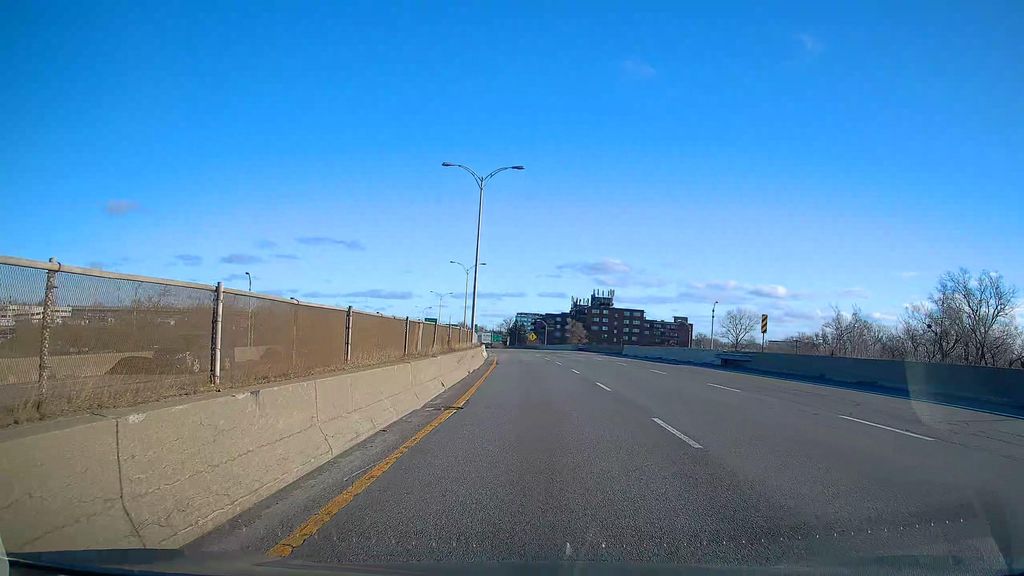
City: montreal